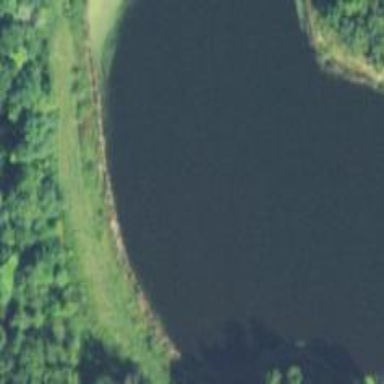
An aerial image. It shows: Reservoir area.